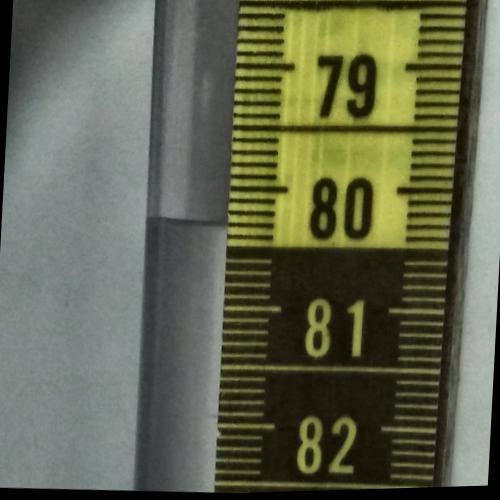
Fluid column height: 80.3 cm